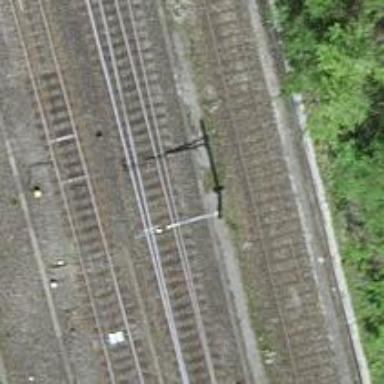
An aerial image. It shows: Railway switch.